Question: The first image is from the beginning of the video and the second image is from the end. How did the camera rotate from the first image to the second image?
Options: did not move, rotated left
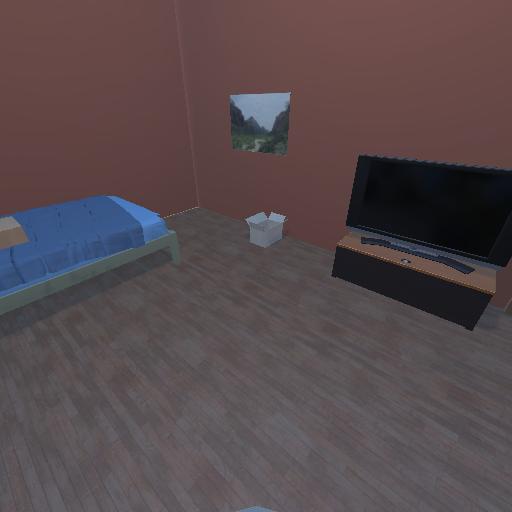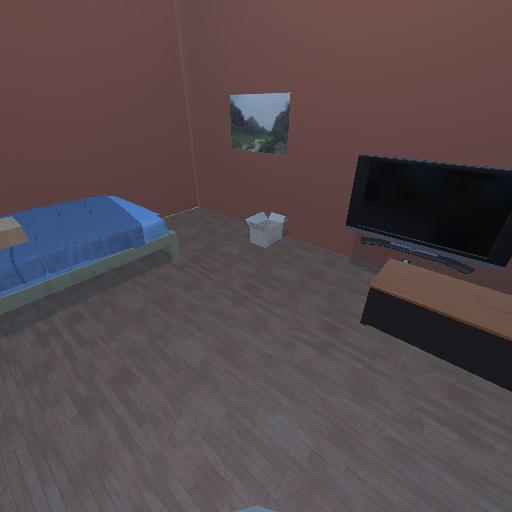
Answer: did not move